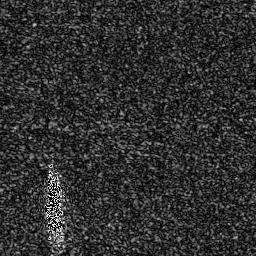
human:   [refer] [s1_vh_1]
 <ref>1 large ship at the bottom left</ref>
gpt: <box>[[16, 67, 25, 96, 0]]</box>